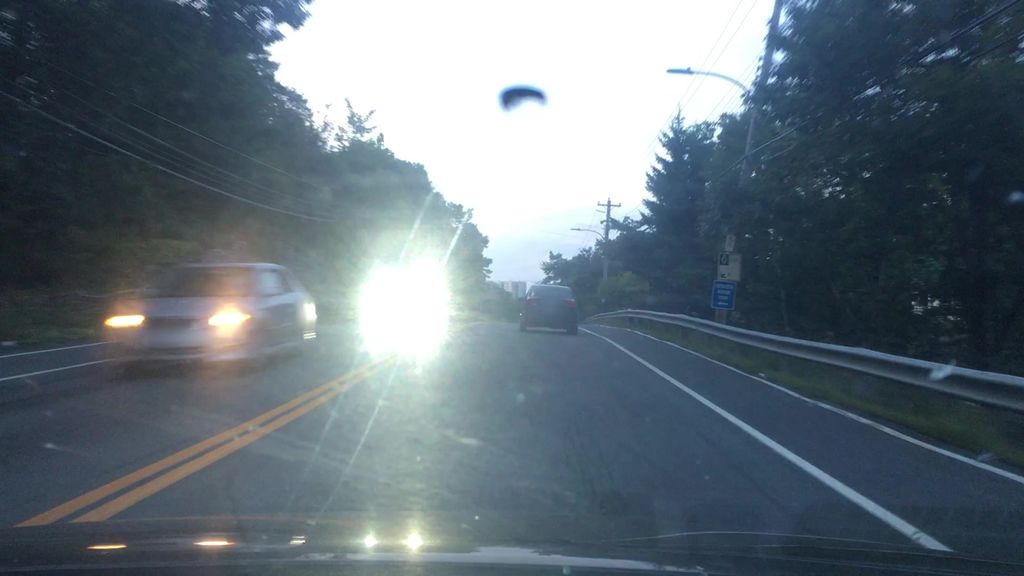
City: halifax